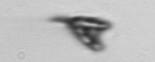
Label: Pyramimonas_longicauda